Question: This is an 15-digit puzzle. Find the minimum number of steps to restore it.
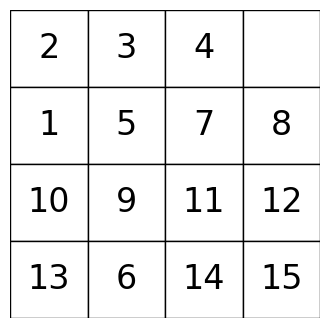
Answer: 17